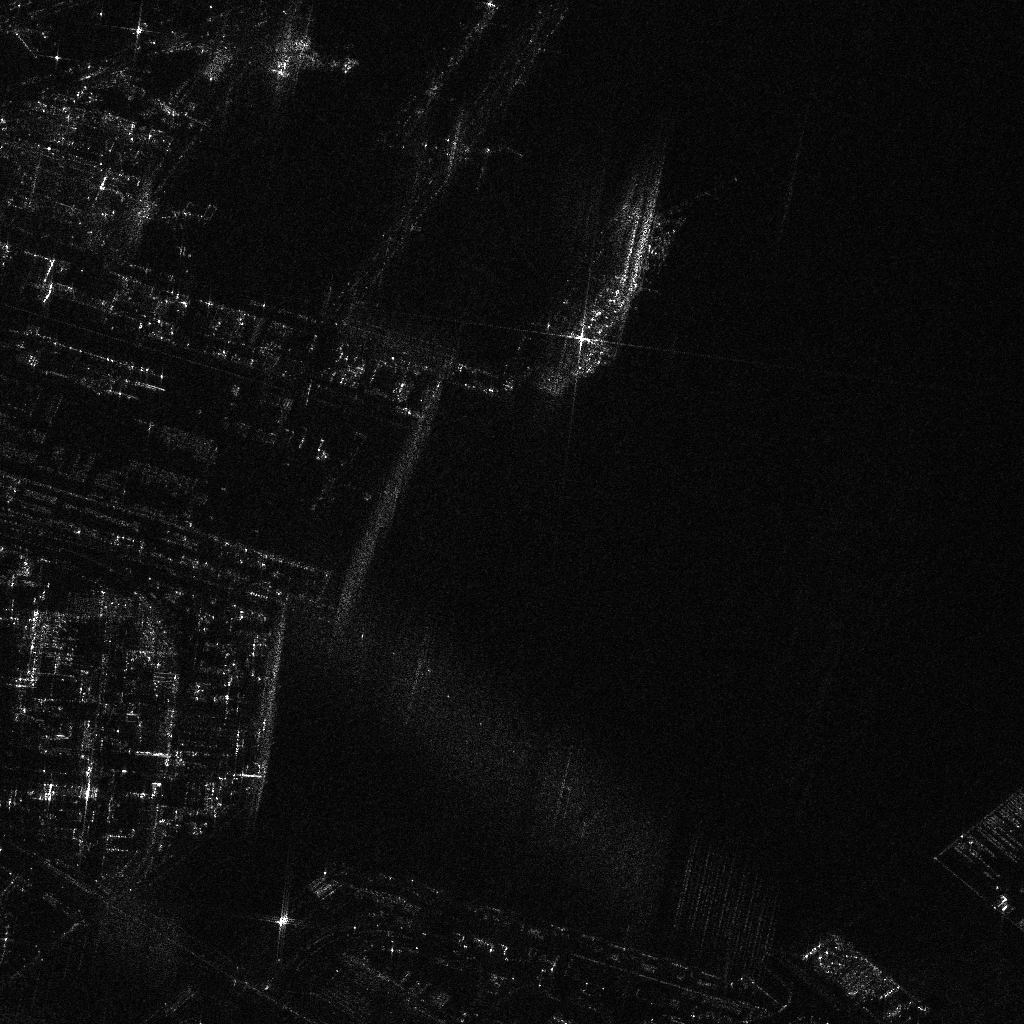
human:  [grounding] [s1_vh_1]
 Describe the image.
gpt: In the satellite image, there is  <ref>1 large container </ref> <box>[[56, 20, 62, 40, 40]]</box> located at center,  <ref>1 large container </ref> <box>[[24, 4, 35, 7, 2]]</box> located at top left.